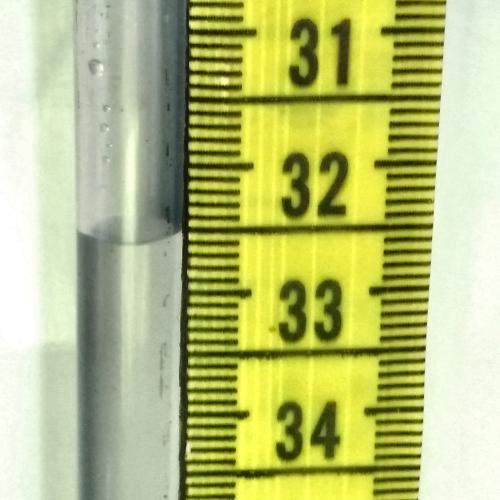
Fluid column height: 32.6 cm